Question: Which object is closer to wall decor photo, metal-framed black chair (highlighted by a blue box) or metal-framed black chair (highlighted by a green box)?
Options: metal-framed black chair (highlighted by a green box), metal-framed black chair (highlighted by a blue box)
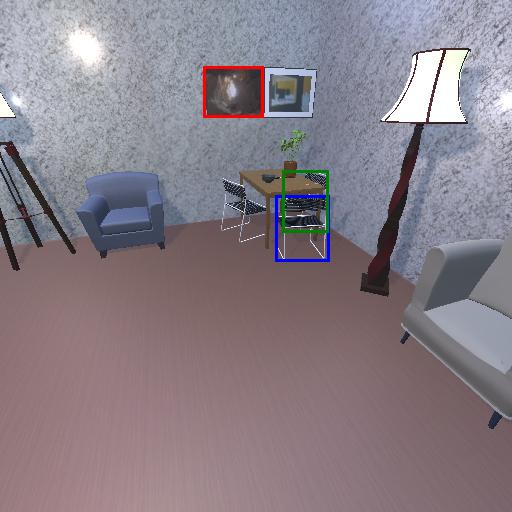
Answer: metal-framed black chair (highlighted by a green box)